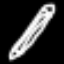
Label: pencil